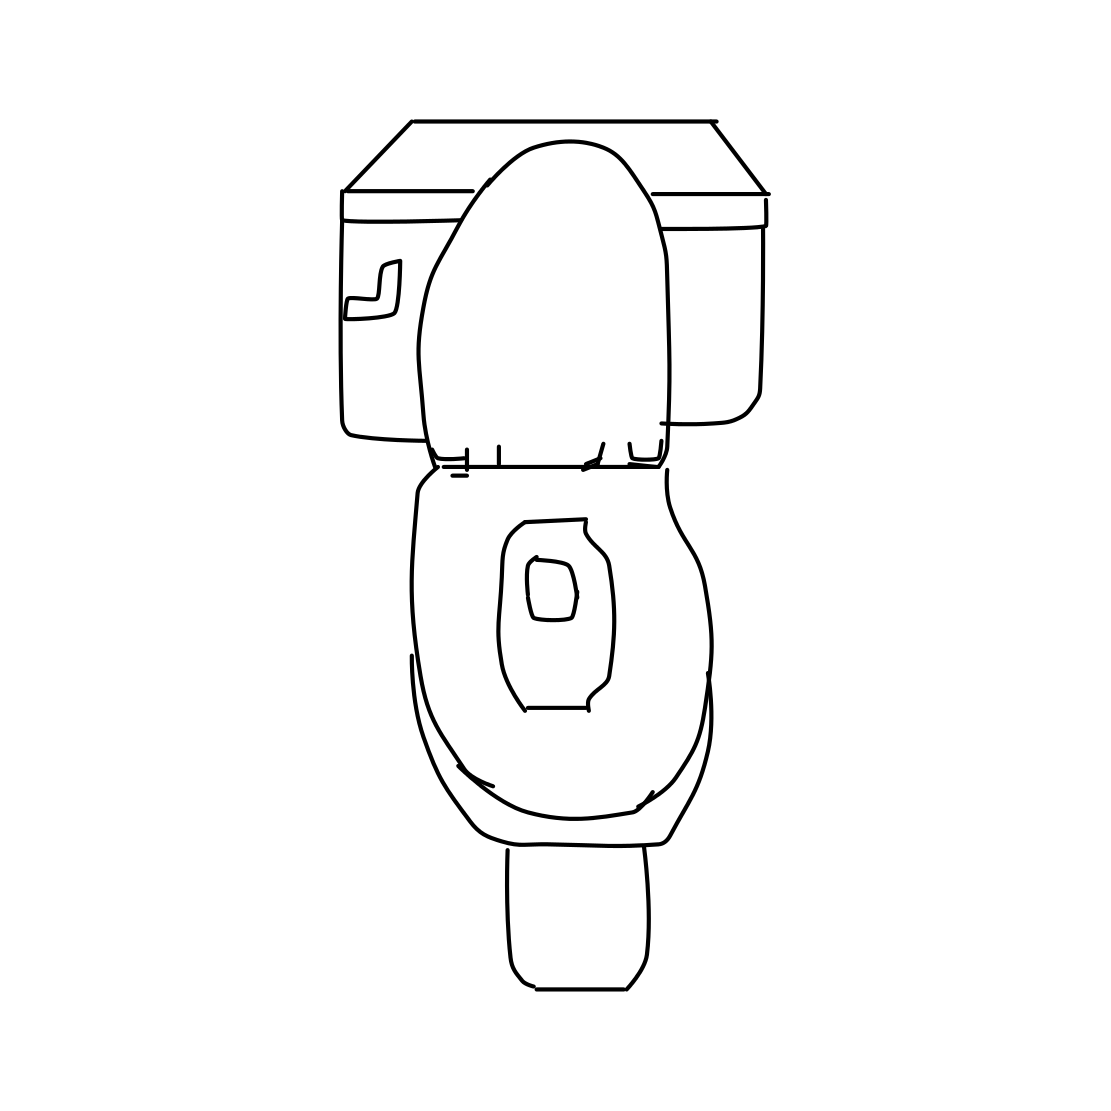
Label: toilet